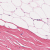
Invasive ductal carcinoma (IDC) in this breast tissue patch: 0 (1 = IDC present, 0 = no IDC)